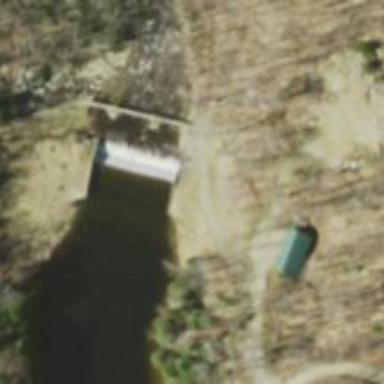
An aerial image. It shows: Dam along waterway.